Interaction volume radius: 10 \u00c5
Interaction volume height: 10 \u00c5
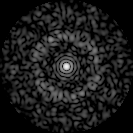
Disorder parameter: 0.8513